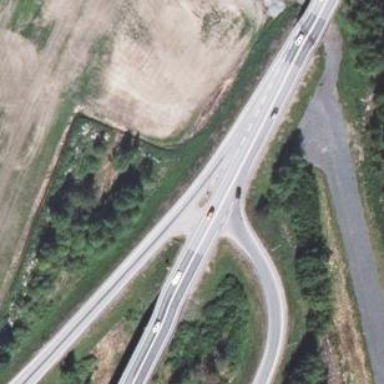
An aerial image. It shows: Asphalt trunk highway.